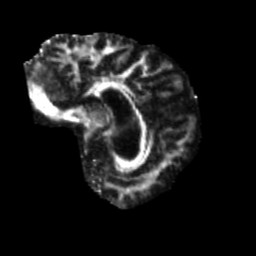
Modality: FA
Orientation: sagittal
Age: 48
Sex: male
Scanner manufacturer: siemens
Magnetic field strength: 3 T
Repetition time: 5.25 s
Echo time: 0.08 s